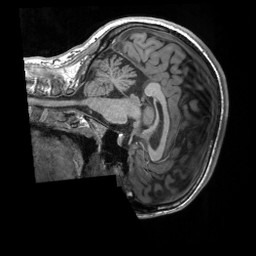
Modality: T1w
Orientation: sagittal
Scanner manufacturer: siemens
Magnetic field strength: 3 T
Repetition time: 2.4 s
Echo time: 0.00224 s